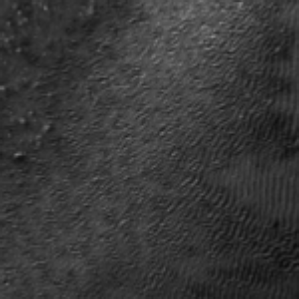
Label: frost